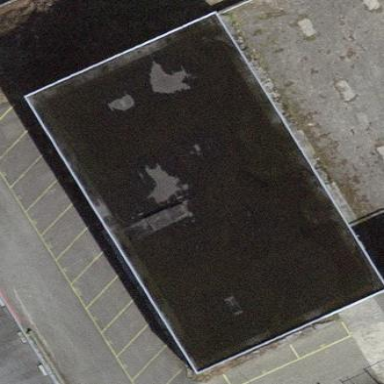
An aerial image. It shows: Industrial building.